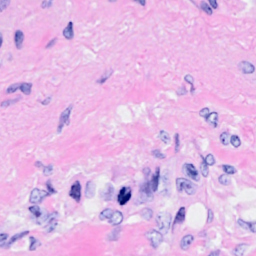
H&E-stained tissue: Breast